The image is a wavelet scalogram (time versus scale/frequency) of a rolling-element bearing's vibration signal. Determine the bearing's health state. Answer with exactly one of: normal, inner_race, outer_race, ball.
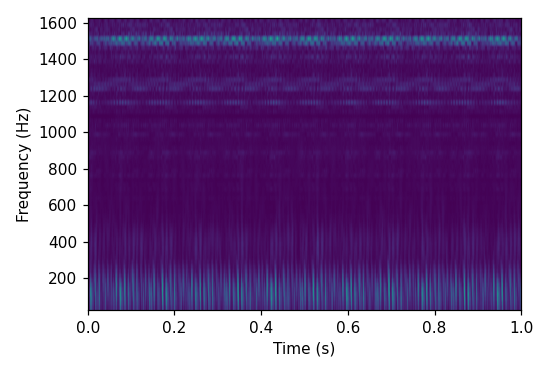
Answer: outer_race